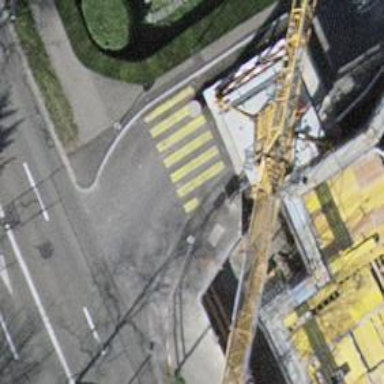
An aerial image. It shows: Uncontrolled zebra crossing on the road.